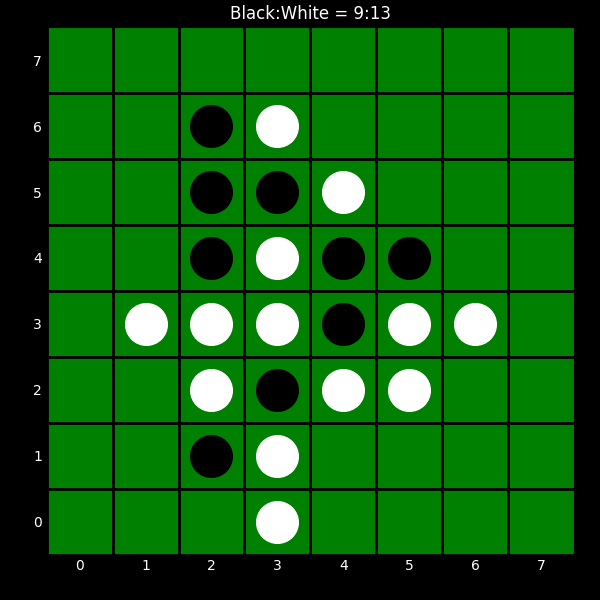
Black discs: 9
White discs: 13